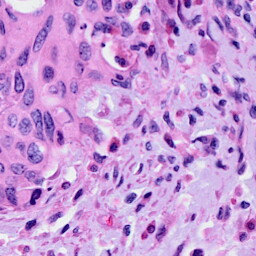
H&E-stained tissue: Cervix